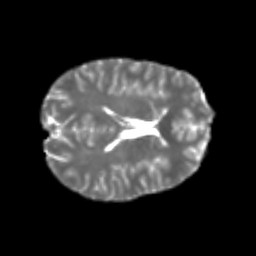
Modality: T2w
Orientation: axial
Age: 24
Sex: male
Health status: healthy
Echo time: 0.074 s